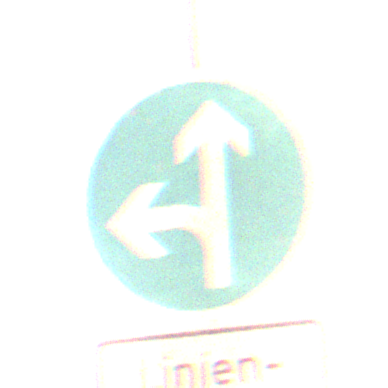
Verkehrszeichen: VorgeschriebeneFahrtrichtungGeradeausOderLinks
Zusatzzeichen unten: BesondereFahrzeugeUndTransportgueter2
Umgebung: Outdoor, Urban
Tageszeit: Night
Wetter: Overcast
Licht: Artificial
Jahreszeit: Winter
Kontrast: MediumContrast